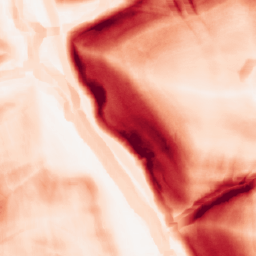
Category: morphological
Decomposition family: morphological_square
Decomposition parameters: operation: gradient
size: 10
Upsampling method: nearest
Upsampling parameters: scale: 2
Upsampling scale: 2